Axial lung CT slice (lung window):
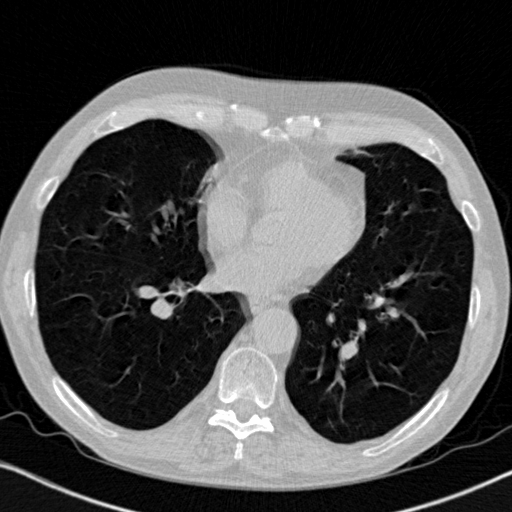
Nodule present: no